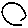
Label: circle